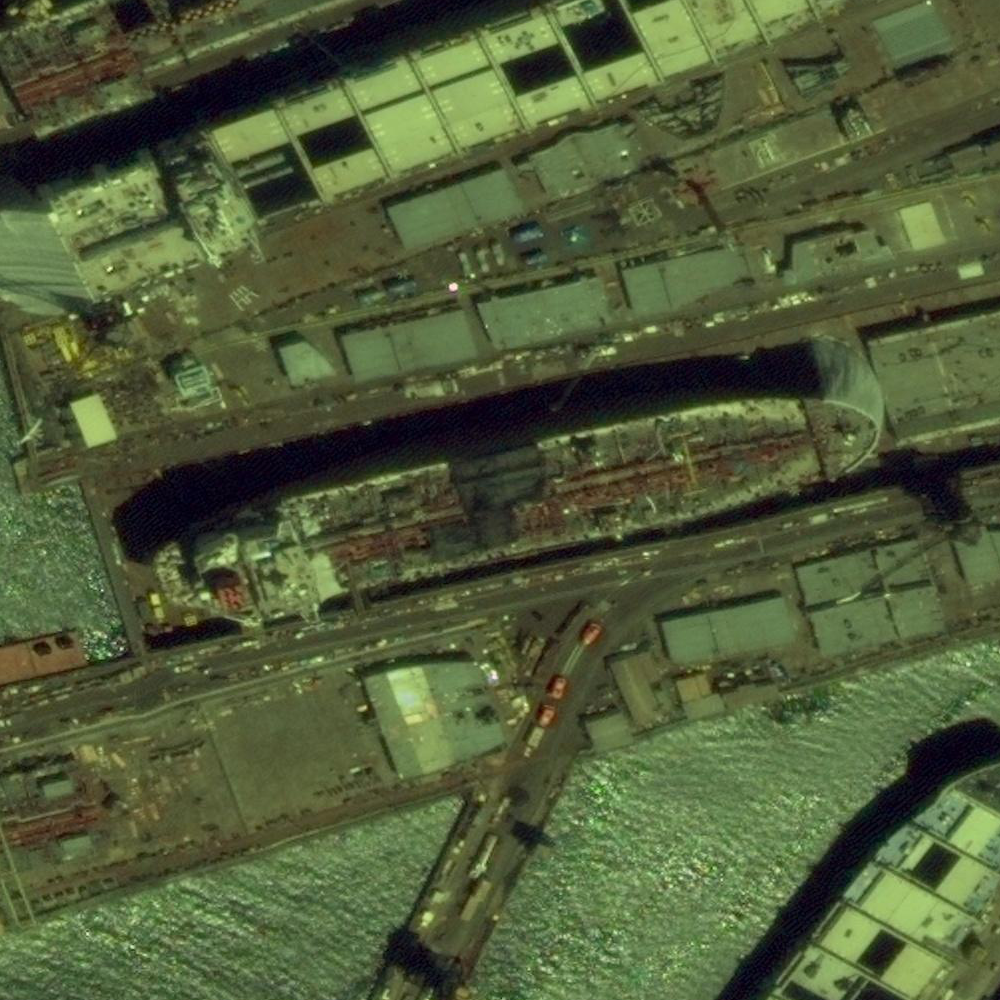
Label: civil